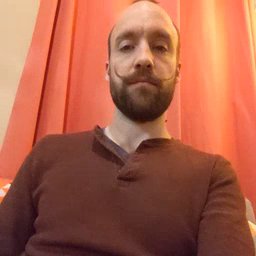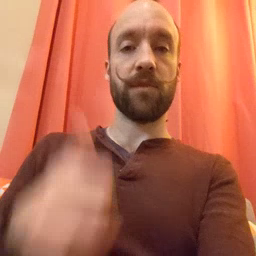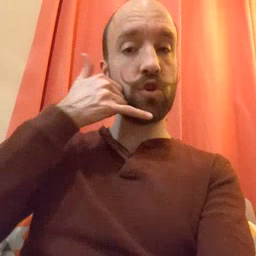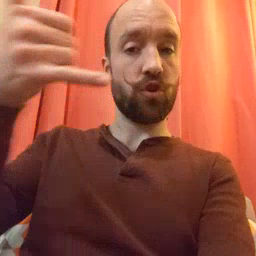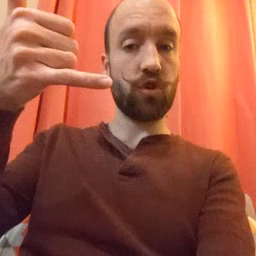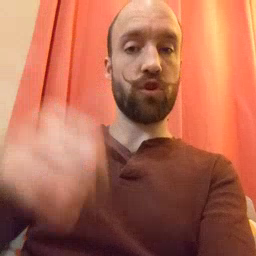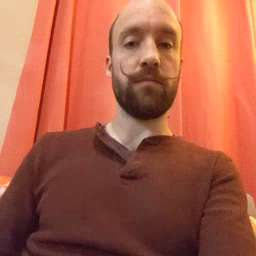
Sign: callonphone